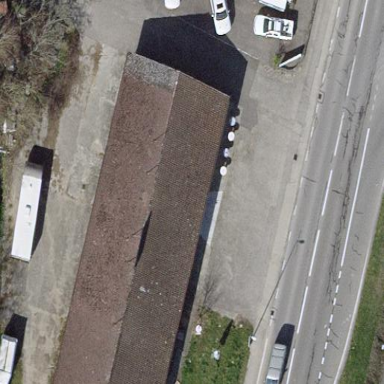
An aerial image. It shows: Commercial building with gabled roof.